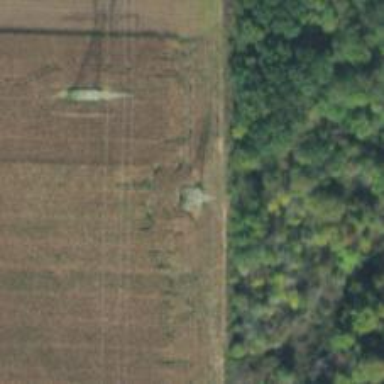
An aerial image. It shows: Lattice structure tower used for power transmission.